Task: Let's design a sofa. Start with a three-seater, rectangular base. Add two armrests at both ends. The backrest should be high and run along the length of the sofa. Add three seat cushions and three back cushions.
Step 514:
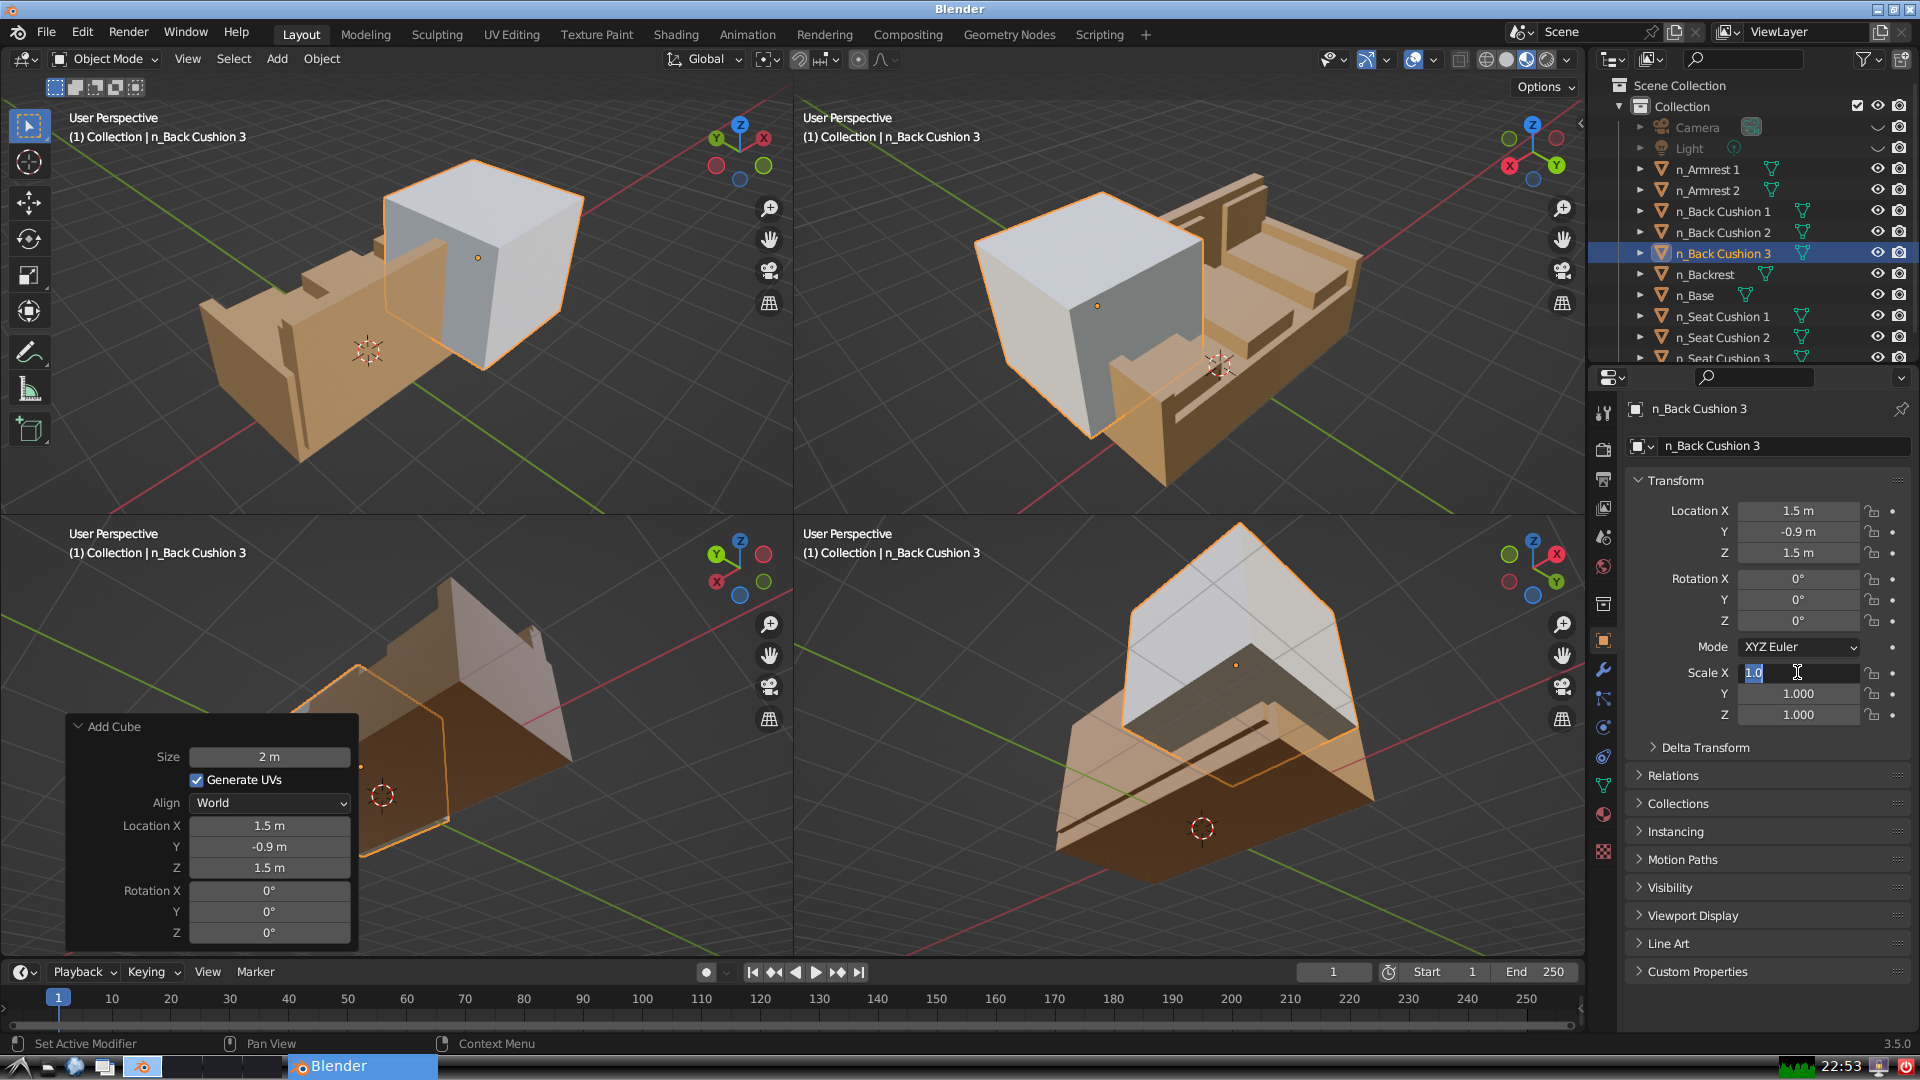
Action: input_text: 0.5